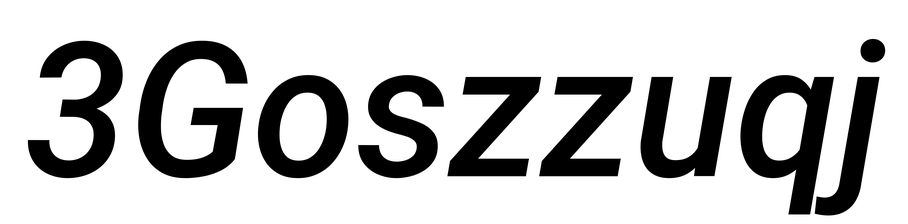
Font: Roboto-Italic_Medium_Italic